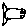
Label: fish